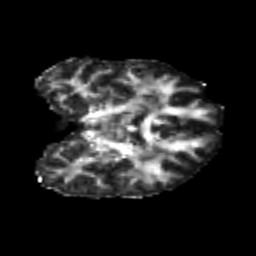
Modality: FA
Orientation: coronal
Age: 21
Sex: female
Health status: healthy
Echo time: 0.074 s